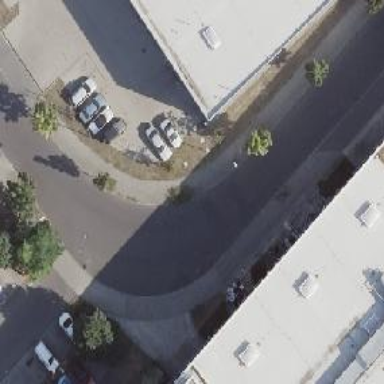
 with the right sidewalk having sett surface."